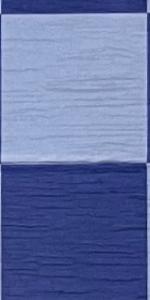
Label: Empty